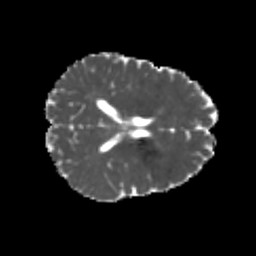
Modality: MD
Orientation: axial
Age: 21
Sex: male
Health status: healthy
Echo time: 0.074 s